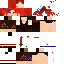
A female human skin with dark skin, wearing red long hair dressed in a red hoodie and red pants, featuring a closed mouth.